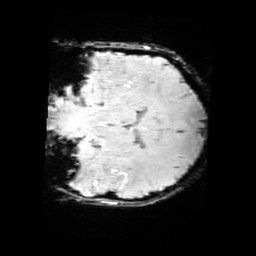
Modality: SWI
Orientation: coronal
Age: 12
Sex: female
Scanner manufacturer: siemens
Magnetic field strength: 3 T
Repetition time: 0.027 s
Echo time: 0.02 s